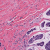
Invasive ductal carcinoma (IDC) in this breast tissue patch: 1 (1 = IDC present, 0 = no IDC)